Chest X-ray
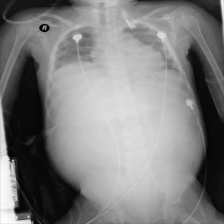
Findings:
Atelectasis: negative
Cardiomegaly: negative
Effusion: negative
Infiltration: positive
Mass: negative
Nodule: negative
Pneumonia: negative
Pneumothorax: negative
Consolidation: negative
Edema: negative
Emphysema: negative
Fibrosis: negative
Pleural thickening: negative
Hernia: negative